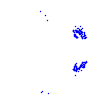
Particle: proton